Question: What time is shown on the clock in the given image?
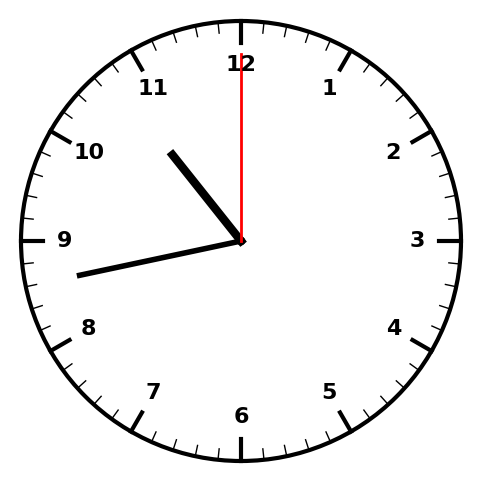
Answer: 10:43:00